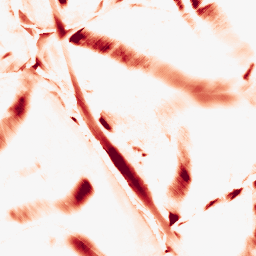
Category: morphological
Decomposition family: morphological_diamond
Decomposition parameters: operation: opening
radius: 20
Upsampling method: quintic
Upsampling parameters: scale: 2
Upsampling scale: 2